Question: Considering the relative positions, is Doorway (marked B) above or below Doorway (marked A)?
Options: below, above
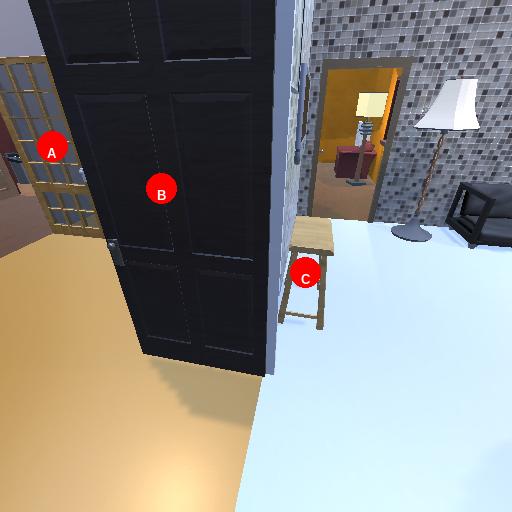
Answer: below